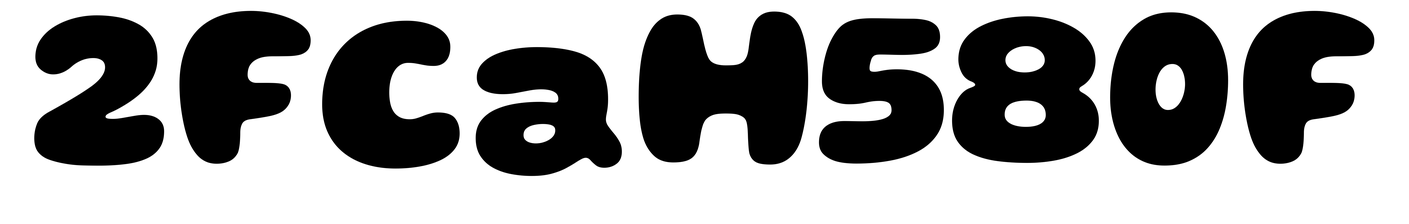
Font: Gluten_ExtraBold